Question: I'm trying to get the greatest value of just 1 row (mult columns). All of the tutorials I've watched are for multiple rows.
How can have just the greatest value (4943) returned?
Thanks!

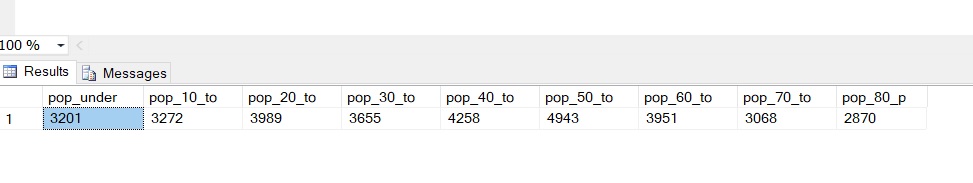
Answer: Clearly, if possible this table should be normalized into a more suitable structure where this problem would not have occurred, such as
'''
CREATE TABLE Test
(
[Id] INT IDENTITY(1, 1)
[Pop] INT,
[From] INT,
[To] INT
)
'''
This would make the solution trivial.
However, using the current structure, we can solve this by using the <URL> operator. Assume that your table above is called 'test' and that there are 4 columns of similar type called 'p1, p2, p3, p4'.
Then the following query will accomplish the request
'''
SELECT MAX(pop)
FROM (SELECT * FROM test WHERE Id = [InsertIdHere]) AS TableFilteredToDesiredOneRow
UNPIVOT
(
pop
FOR ThePs IN (p1, p2, p3, p4)
) AS U
'''
This eliminates the need to for any bug prone large conditional blocks.